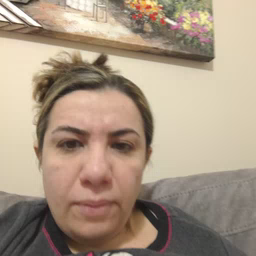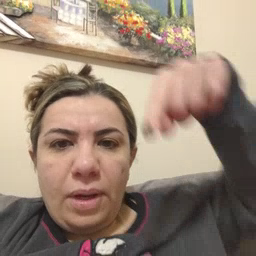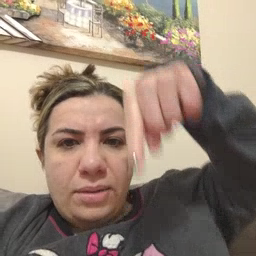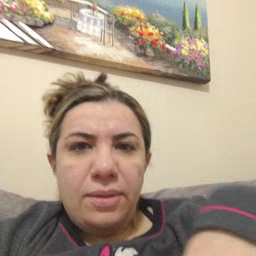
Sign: down